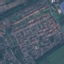
Land use / land cover class: Residential